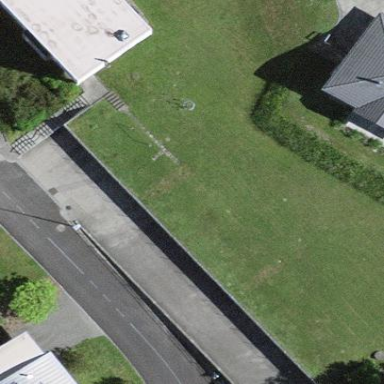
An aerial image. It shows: Garage.